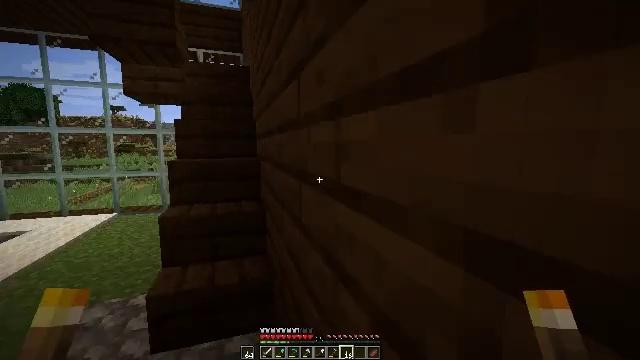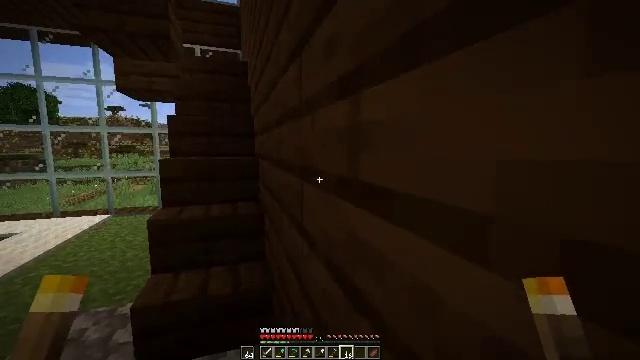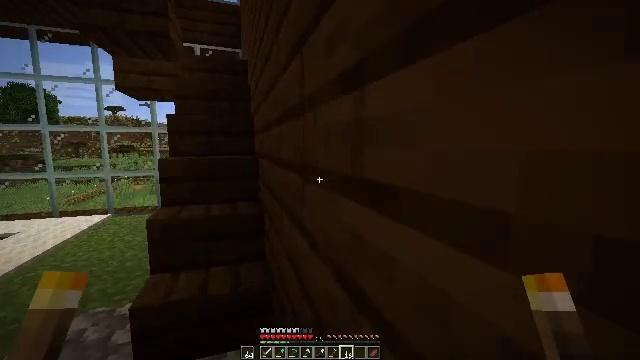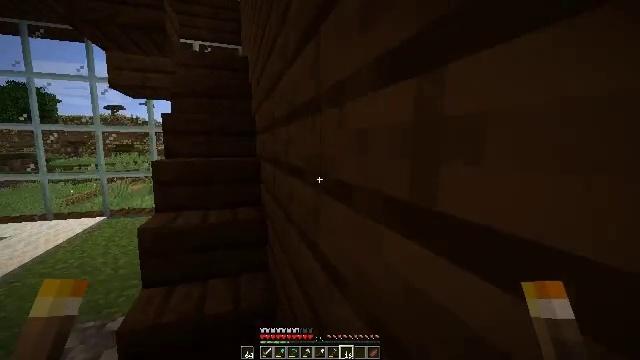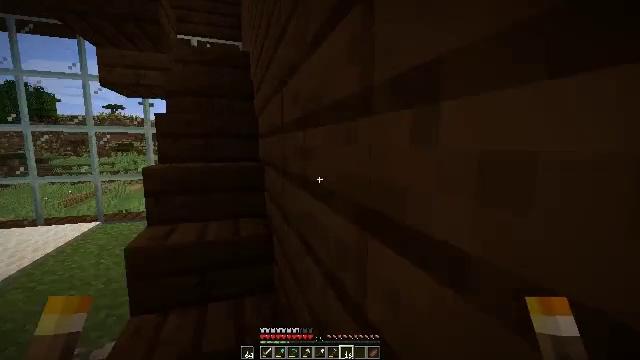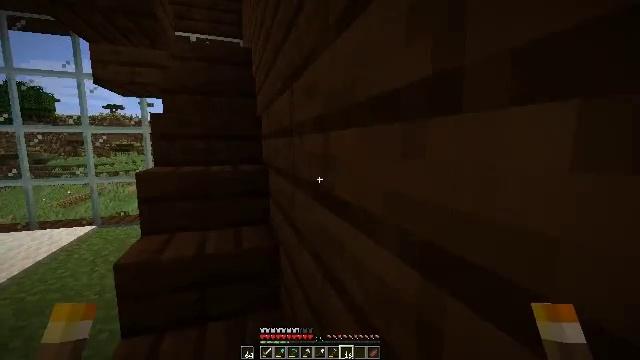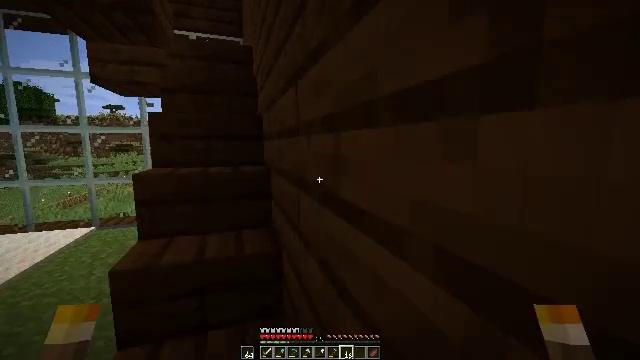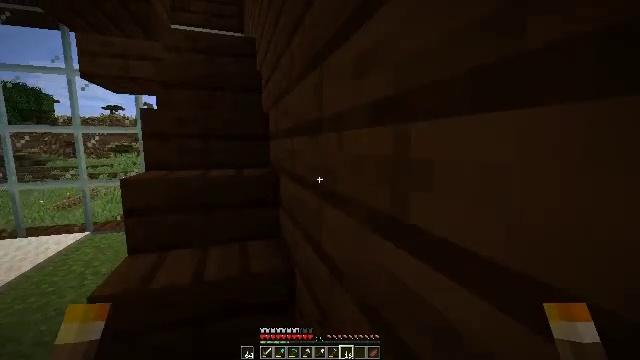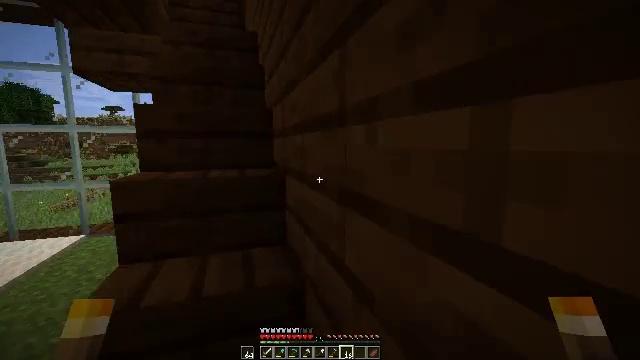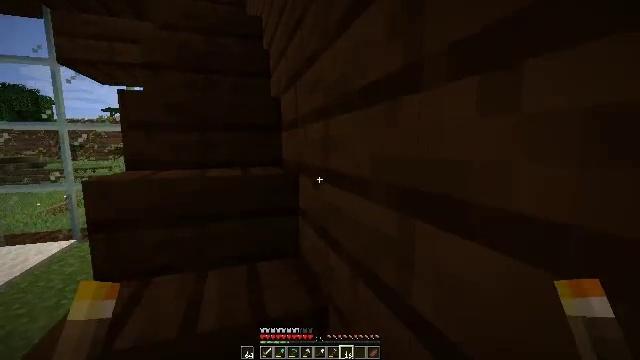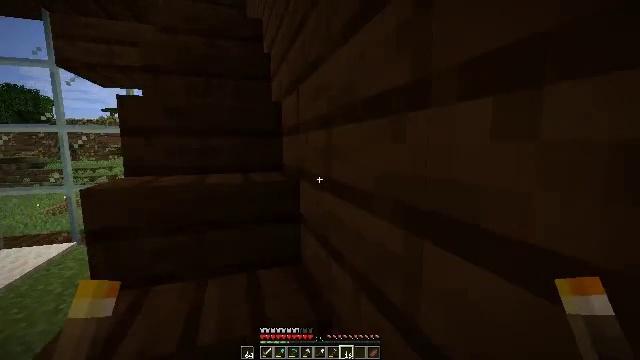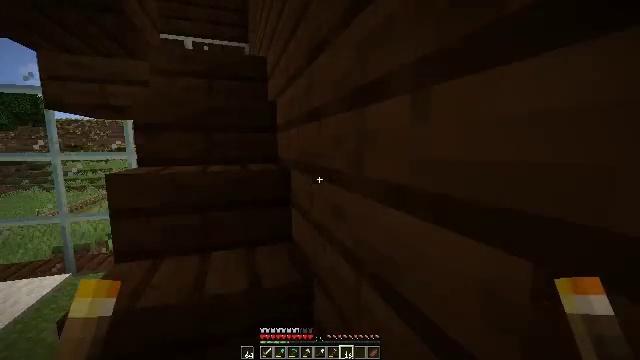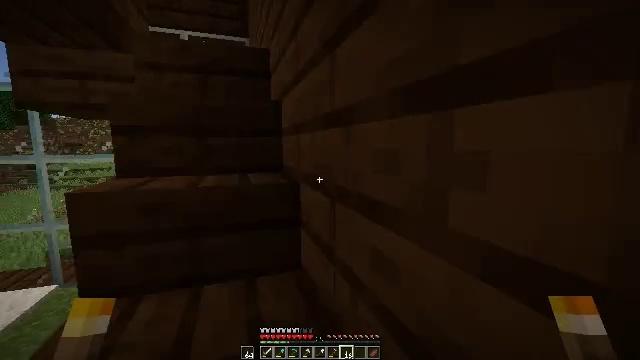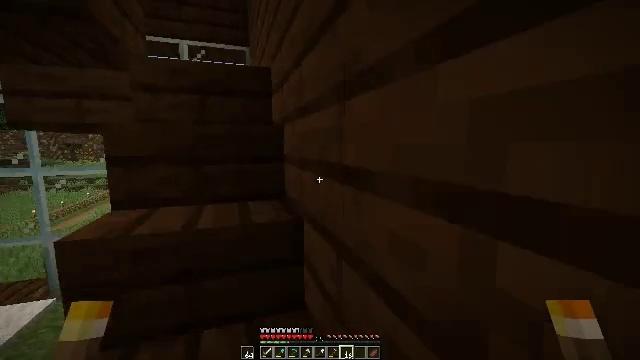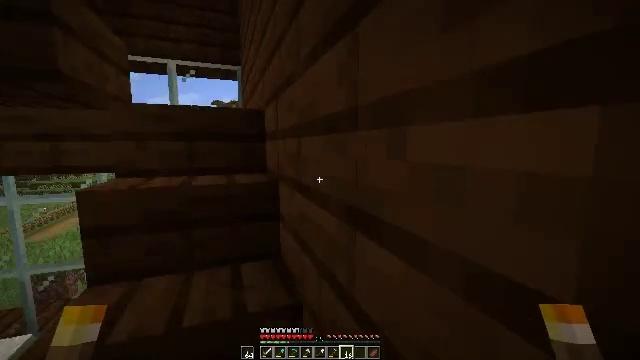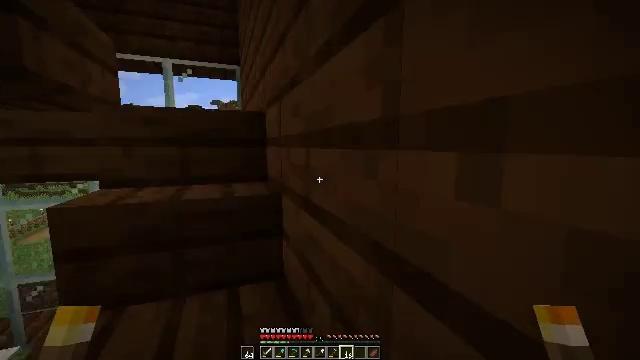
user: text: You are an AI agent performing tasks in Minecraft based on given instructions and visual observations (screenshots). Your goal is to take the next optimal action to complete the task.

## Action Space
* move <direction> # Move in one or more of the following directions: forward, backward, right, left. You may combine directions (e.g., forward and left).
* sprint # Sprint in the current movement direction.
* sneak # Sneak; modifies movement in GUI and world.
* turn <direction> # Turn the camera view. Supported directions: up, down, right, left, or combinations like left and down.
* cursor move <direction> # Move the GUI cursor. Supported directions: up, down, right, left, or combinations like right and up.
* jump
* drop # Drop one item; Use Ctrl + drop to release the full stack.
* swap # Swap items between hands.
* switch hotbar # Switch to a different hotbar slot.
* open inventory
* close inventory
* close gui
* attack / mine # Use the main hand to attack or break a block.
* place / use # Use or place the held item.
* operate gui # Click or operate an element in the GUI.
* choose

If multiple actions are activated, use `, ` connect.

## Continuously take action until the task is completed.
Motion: motion action
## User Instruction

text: Craft a stone button.
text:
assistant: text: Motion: move forward
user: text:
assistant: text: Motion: move forward
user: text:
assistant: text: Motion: move forward
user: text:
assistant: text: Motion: move forward
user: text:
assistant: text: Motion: move forward
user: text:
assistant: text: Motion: move forward
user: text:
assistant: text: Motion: move forward
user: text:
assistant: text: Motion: move forward
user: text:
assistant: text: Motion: move forward
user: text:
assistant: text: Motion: move forward
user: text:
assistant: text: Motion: move forward
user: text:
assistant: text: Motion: move forward
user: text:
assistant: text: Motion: move forward
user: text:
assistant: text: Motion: move forward, turn right
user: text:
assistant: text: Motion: move forward
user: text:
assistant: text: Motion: move forward
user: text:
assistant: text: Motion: move forward and move right, turn left and up
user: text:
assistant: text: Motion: move forward and move right, turn left and up
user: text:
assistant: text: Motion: move forward and move right
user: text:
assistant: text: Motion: move forward and move right
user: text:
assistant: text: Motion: move forward and move right, turn left and down
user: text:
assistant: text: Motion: move right, turn left and down
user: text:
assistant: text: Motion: move right, turn left and down
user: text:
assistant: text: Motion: move right, turn left and down
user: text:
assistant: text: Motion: move right, turn left
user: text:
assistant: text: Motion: move right, turn left and up
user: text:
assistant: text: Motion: move right, turn left and up
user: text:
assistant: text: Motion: move right
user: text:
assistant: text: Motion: move right, turn left and down
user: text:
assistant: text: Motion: move right, turn left